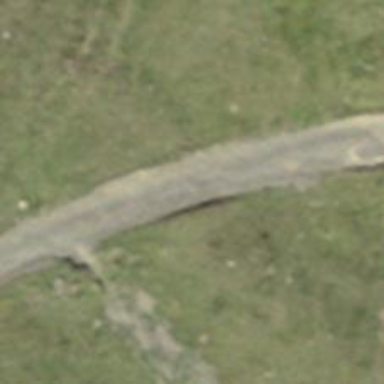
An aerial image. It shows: Track with grade 2 gravel surface.